Field crop: maize
Growth stage: 2
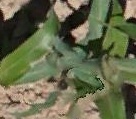
Species: maize